Question: I'm trying to create a dialer-like application:

I'm using '[UIFont systemFontOfSize:33]'. The problem is that the Asterisk symbol is too small in comparison to the numbers and '#'.
I printed 123*# in all 61 available iOS6 fonts and the star is smaller than other chars in all of them.
Does somebody have an idea how to solve this?
One thing I tried is changing font size only for * button. That works, but when I hit this button it appears small [off course] in the input above...
Hope my Question is clear.
Thanks.
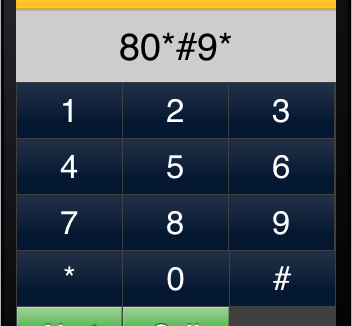
Answer: Use a different character for the display. In Xcode, click on the Edit menu and select Special Characters. When the character viewer appears, type "asterisk" into the search field. Try one of the many other related symbols.
Depending on how you do this, you may need to replace the used symbol with a proper asterisk internally to use the result in a 'tel' URL.